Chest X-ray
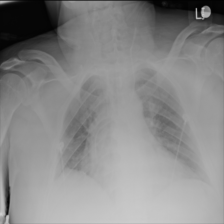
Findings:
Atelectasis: negative
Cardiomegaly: negative
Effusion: negative
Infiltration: negative
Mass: negative
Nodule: negative
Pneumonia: negative
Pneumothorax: negative
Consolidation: negative
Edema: negative
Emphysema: negative
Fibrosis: negative
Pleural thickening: negative
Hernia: negative